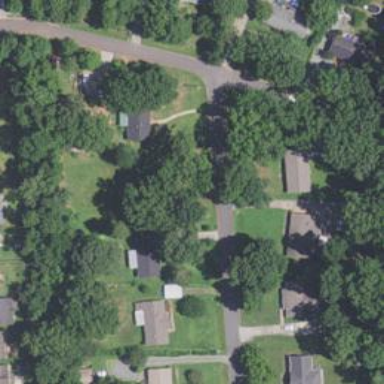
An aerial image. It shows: Single-family residential area.